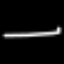
Label: line